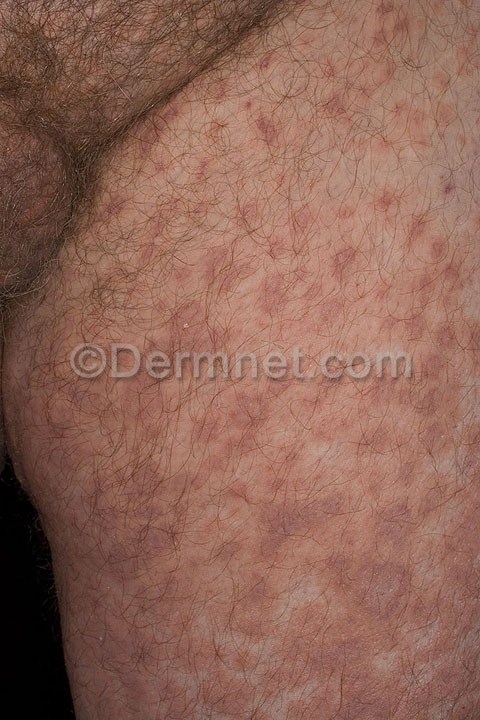
Disease: Vasculitis Photos